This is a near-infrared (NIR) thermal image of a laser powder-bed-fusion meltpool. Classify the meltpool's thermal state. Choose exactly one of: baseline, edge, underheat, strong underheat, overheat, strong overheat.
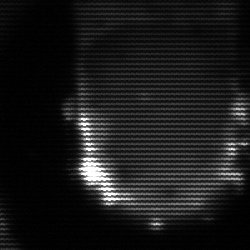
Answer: baseline